Question: For a set of documents, I have a feature matrix of size 30 X 32 where rows represent documents and columns = features. So basically 30 documents and 32 features for each of them. After running a PSO Algorithm, I have been able to find some cluster centroids (that I am not at the moment sure if they are optimum) each of which is a row vector of length 32. And I have a column vector of size 30X1 which shows the centroid each document has been assigned to. So index one of this vector would contain the index of the centroid to which document 1 has been assigned and so on. This is obtained after computing euclidean distances of each of the documents from the centroids. I wanted to get some hints regarding whether there is a way in R to plot this multidimensional data in the form of clusters. Is there a way, for example, by which I could either collapse these dimensions to 1-D, or somehow show them in a graph that might be a bit pretty to look at. I have been reading on Multidimensional Scaling. So far what I understand about it is that it is a way to reduce a multi-dimensional data to lower dimensions, which does seem what I want. So, I tried it on with this code (the centroids[[3]] basically consists of 4 X 32 matrix and represents the 4 centroids):
'''
points <- features.dataf[2:ncol(features.dataf)]
row.names(points) <- features.dataf[,1]
fit <- cmdscale(points, eig = TRUE, k = 2)
x <- fit$points[, 1]
y <- fit$points[, 2]
plot(x, y, pch = 19, xlab="Coordinate 1", ylab="Coordinate 2", main="Clustering Text Based on PSO", type="n")
text(x, y, labels = row.names(points), cex=.7)
'''
It gives me this error:
'''
Error in cmdscale(pointsPlusCentroids, eig = TRUE, k = 2) :
distances must be result of 'dist' or a square matrix
'''
However, it does seem to give a plot alright. But the pch = 19 point symbols do not appear, just the text names. Like this:

In addition to above, I want to color these such that the documents that lie in cluster 1 get colored to one color and those in 2 to a different color and so on. Is there any way to do this if I have a column vector with centroids present in this way:
'''
[,1]
[1,] 1
[2,] 3
[3,] 1
[4,] 4
[5,] 1
[6,] 4
[7,] 3
[8,] 4
[9,] 4
[10,] 4
[11,] 2
[12,] 2
[13,] 2
[14,] 2
[15,] 1
[16,] 2
[17,] 1
[18,] 4
[19,] 2
[20,] 4
[21,] 1
[22,] 1
[23,] 1
[24,] 1
[25,] 1
[26,] 3
[27,] 4
[28,] 1
[29,] 4
[30,] 1
'''
Could anyone please help me with this? Or if there is any other way to plot multi-dimensional clusters like these. Thank you!
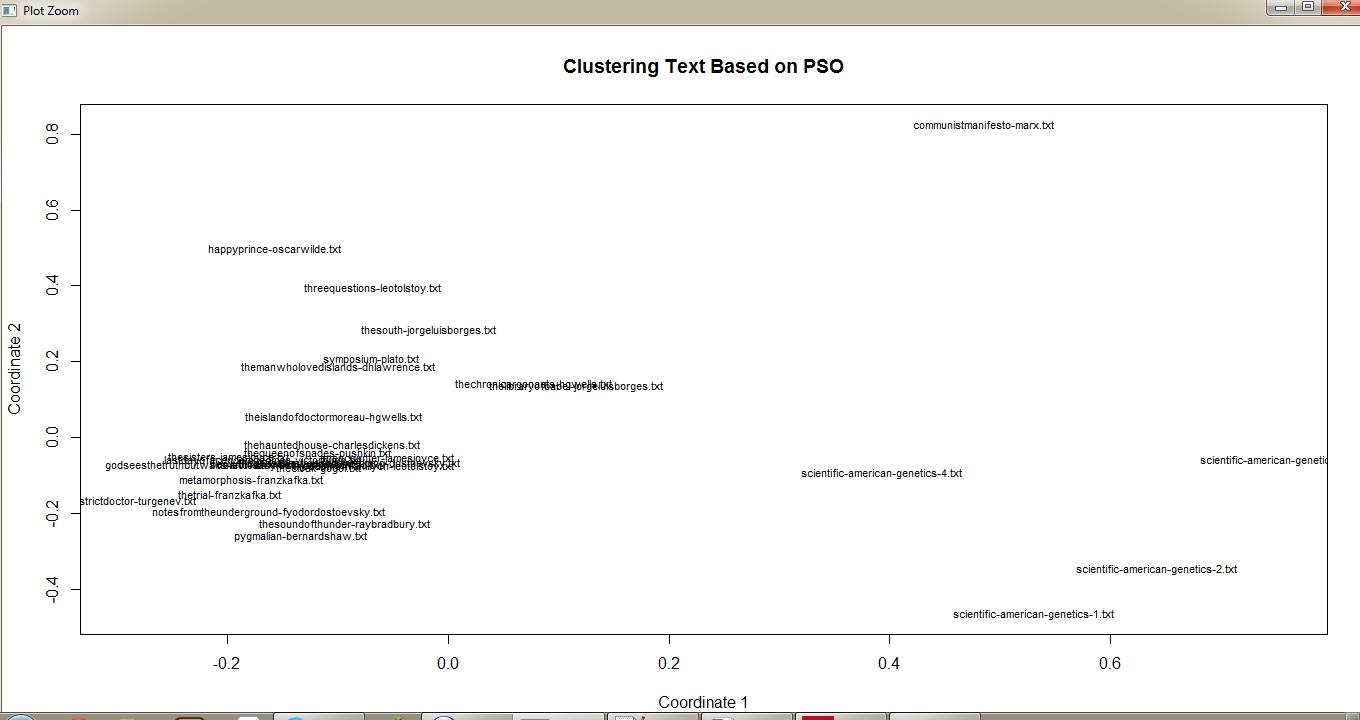
Answer: As 'cmdscale' needs distances, try 'cmdscale(dist(points), eig = TRUE, k = 2)'. Symbols do not appear because of 'type = "n"'. For coloring text, use: 'text(x, y, rownames(points), cex = 0.6, col = centroids)'